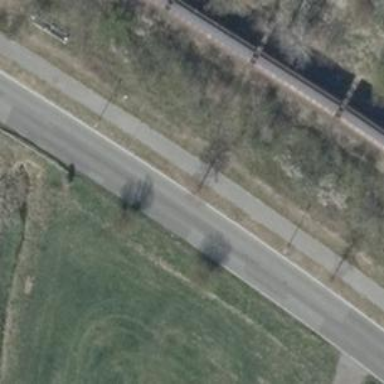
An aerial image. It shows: Asphalt cycleway.